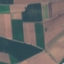
Label: AnnualCrop